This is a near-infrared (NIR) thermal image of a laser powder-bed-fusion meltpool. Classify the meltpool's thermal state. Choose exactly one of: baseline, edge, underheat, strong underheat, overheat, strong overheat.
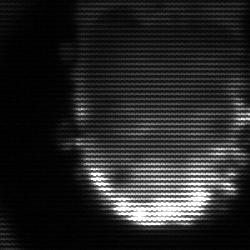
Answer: baseline